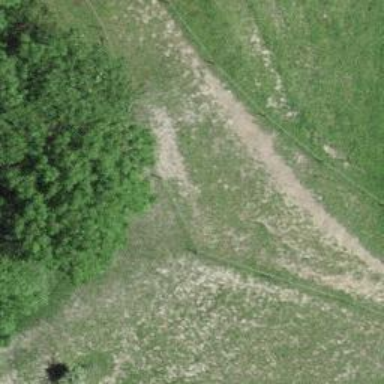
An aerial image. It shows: Embankment created as man-made structure.